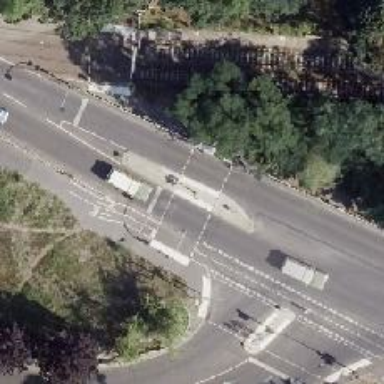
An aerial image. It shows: Asphalt footway with crossing controlled by traffic signals and pedestrian island.